Question: I am new to iOS development. I am not able to see the right bar form which we drag items to xib files.. How can i bring it back ?

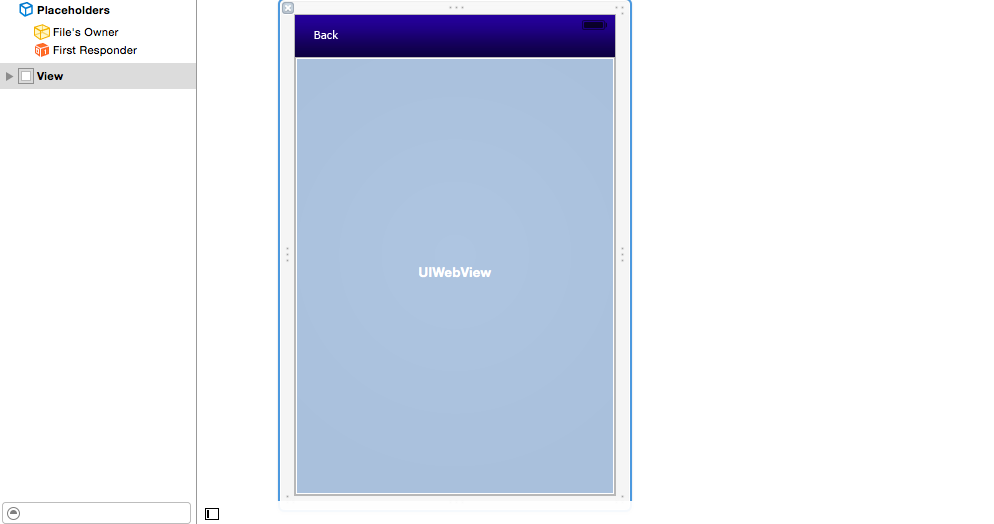
Answer: Here are two options:
1. From the Xcode menu, select: View -> Utilities -> Show Utilities
2. Press the Utilities icon in the top right corner to show it.